Question: Given a description of the three-view drawing of a solid figure, find the maximum number of small cubes that the solid figure can be composed of when the three-view constraints are met.
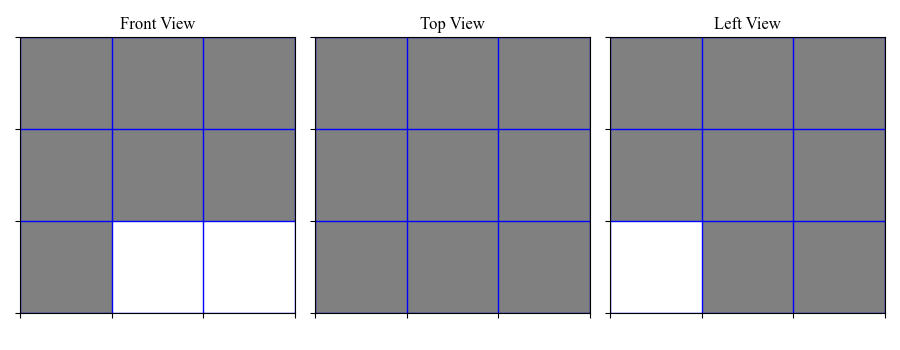
Answer: 20